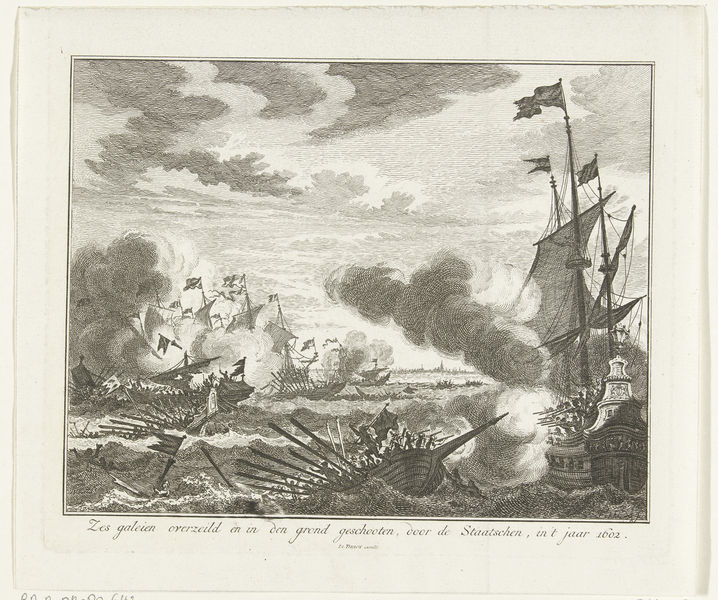
Titel: De vernietiging van de Spaanse galeien voor de Vlaamse kust
Künstler: Simon Fokke
Standort: Amsterdam
Institution: Rijksmuseum
Schlagwörter: angriff, himmel, kampf, meer, wasser, weiß, wolken, see, grau, schwarz, zeichnung, wolke, niederlande, qualm, rauch, england, boot, boote, ruder, schiff, schiffe, segel, segelboot, segelschiffe, wellen, papier, fahnen, mast, segelschiff, grafik, hafen, masten, krieg, schlacht, seestück, sturm, ruderer, kanone, unterschrift, druck, lithographie, schwarz weiß, radierung, stich, zeichnen, kanonen, gewehre, schießen, gefecht, ruderboote, seeschlacht, 1602